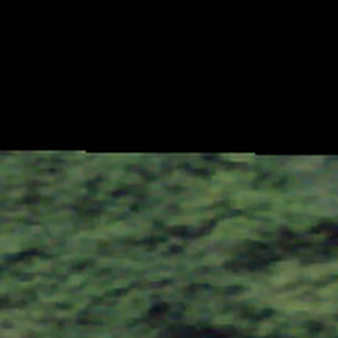
Label: other